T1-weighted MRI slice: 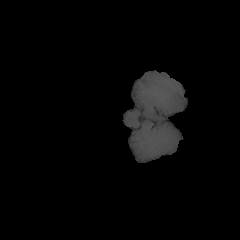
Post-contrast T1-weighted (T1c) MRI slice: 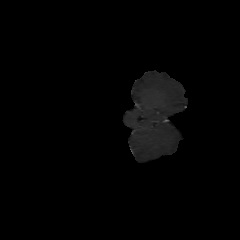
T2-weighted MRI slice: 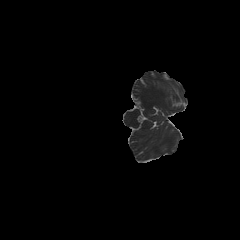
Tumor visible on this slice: no